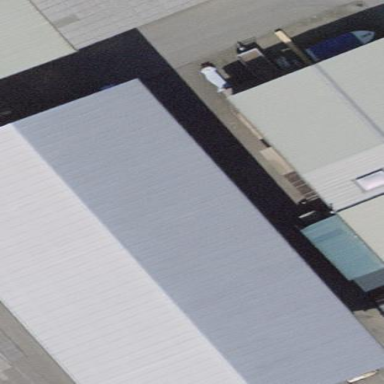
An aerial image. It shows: Industrial building.